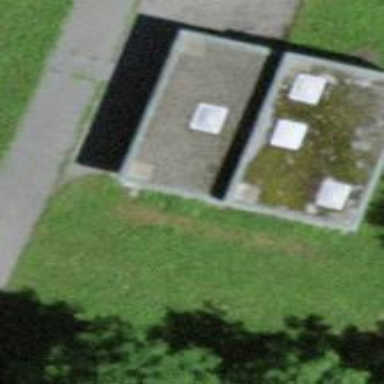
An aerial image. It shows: Service building housing water pumping station.